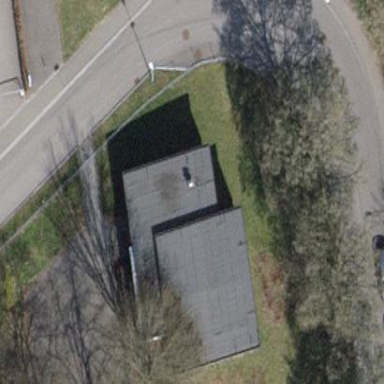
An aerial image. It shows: Kindergarten building with flat roof.